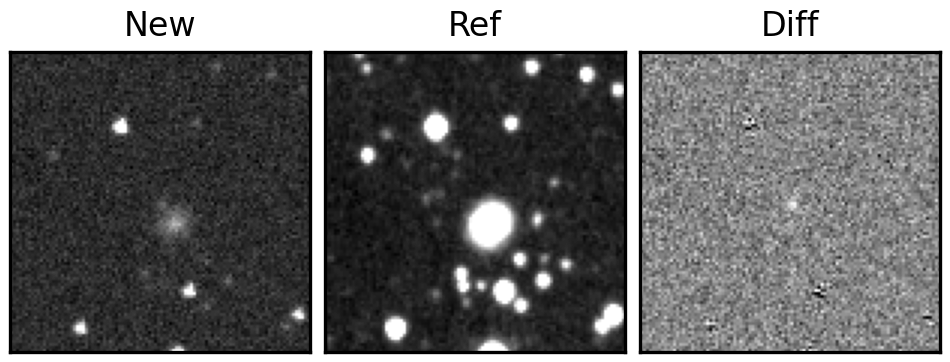
Label: real